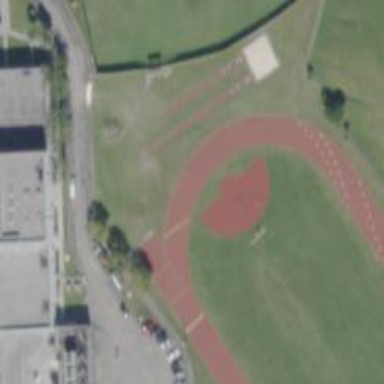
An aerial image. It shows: Track located within leisure land area.